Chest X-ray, AP view. Patient: 31 years old, sex M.
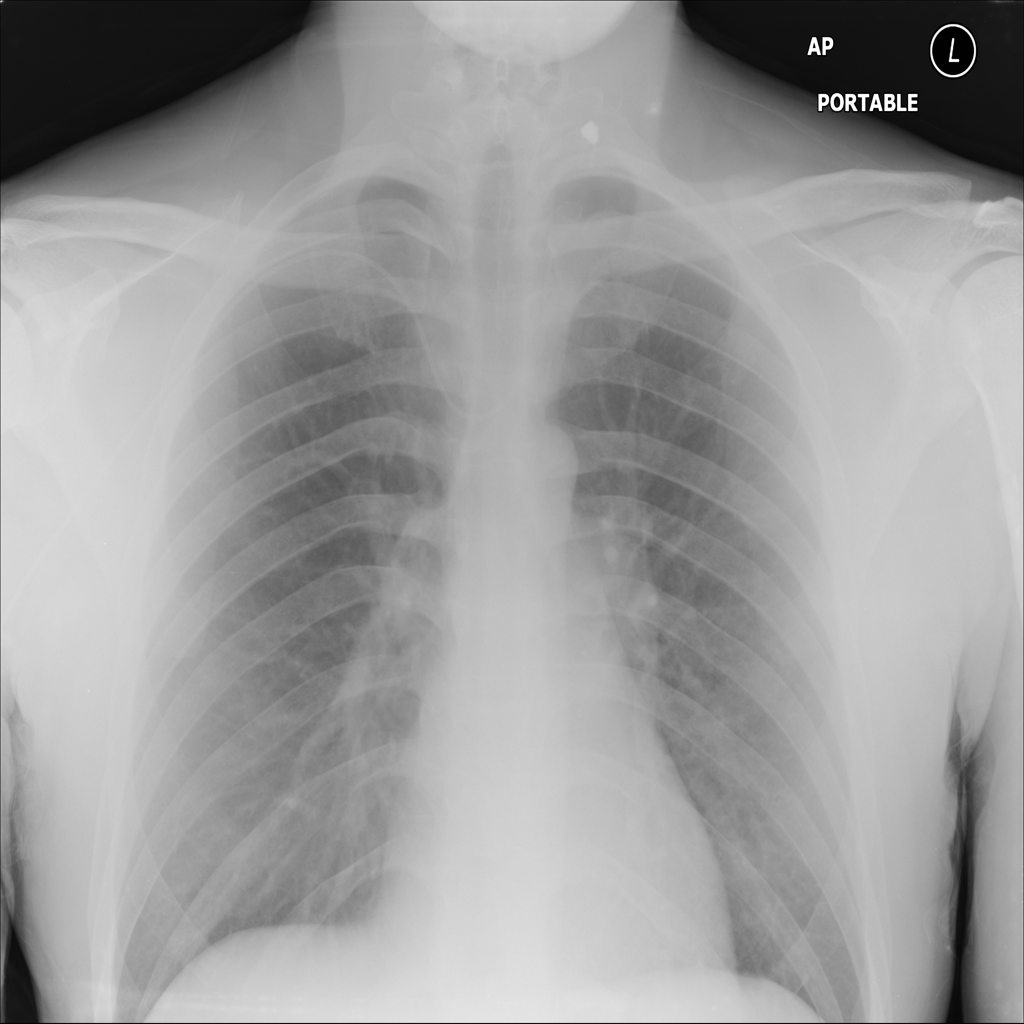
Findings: No Finding